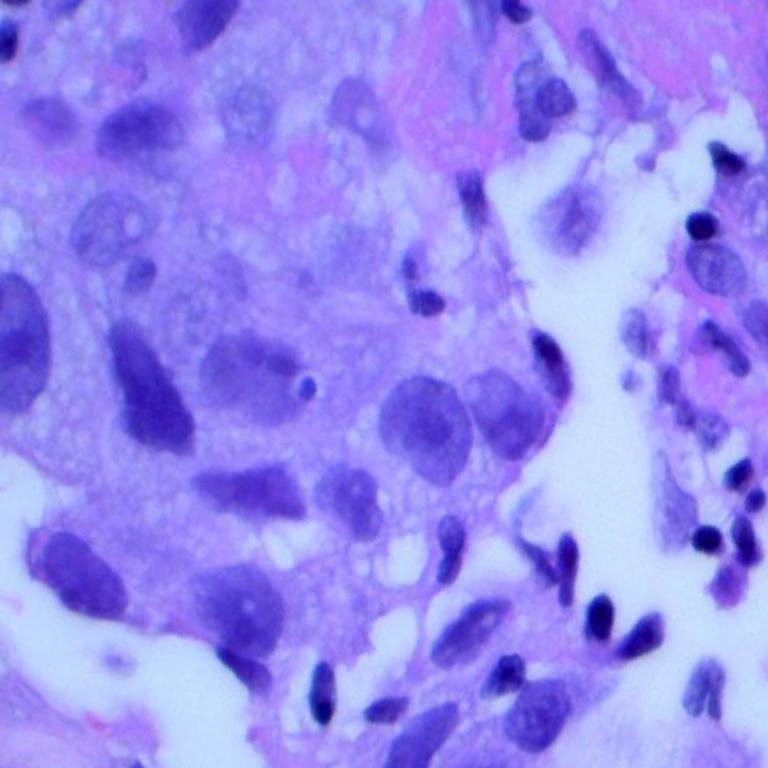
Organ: lung
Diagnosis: adenocarcinomas